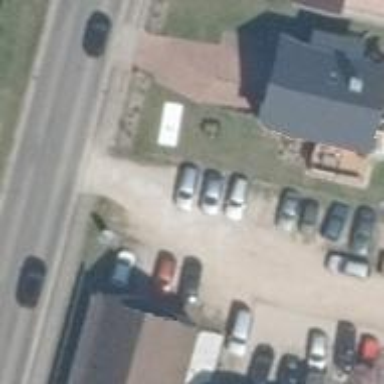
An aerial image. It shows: Car repair shop.